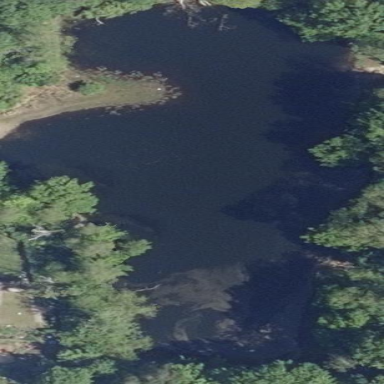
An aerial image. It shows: Beautiful lake surrounded by nature.